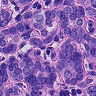
Metastatic tissue present: yes